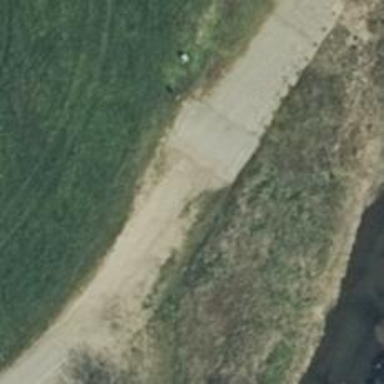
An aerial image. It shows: Concrete track of grade1 type. It is slipway on leisure land.